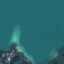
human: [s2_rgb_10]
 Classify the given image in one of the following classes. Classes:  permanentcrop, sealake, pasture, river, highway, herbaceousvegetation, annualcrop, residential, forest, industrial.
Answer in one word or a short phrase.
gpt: SeaLake